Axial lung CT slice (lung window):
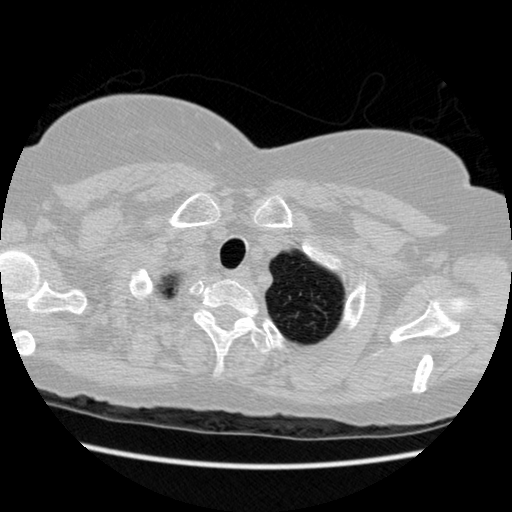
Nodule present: no